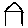
Label: house